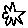
Label: star